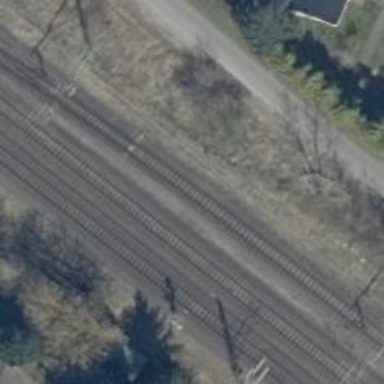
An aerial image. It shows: Railway signal.